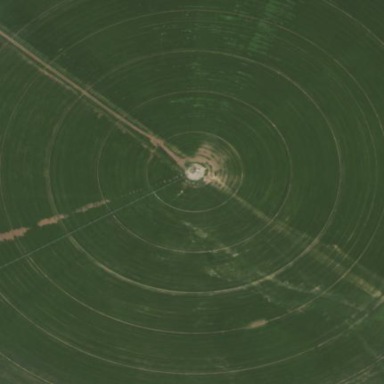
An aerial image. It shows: Farmland with pivot irrigation system.